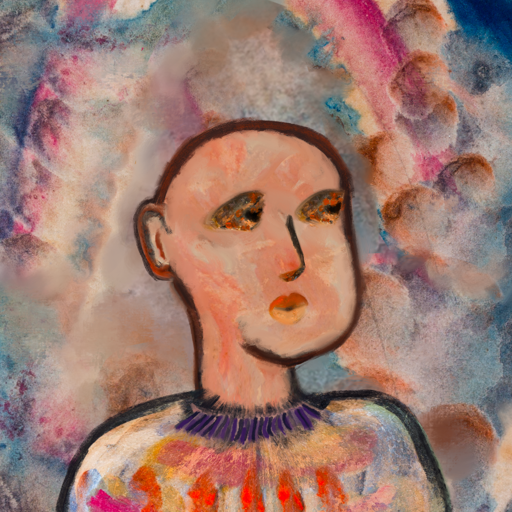
Background: Rupkatha, Head And Neck Side: Roy_Bahadur, Face Side: Gypsy_Queen, Bust: Childish, Hair Side: Blank, Head Accessory: Blank, Second Necklace: Blank, Necklace: HillGirl, Baby: Blank